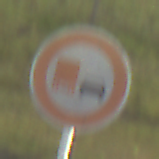
Verkehrszeichen: UeberholverbotKraftfahrzeuge
Umgebung: Outdoor, Nature
Tageszeit: SunriseSunset
Wetter: PartlyCloudy
Licht: Natural
Jahreszeit: NotSpecified
Kontrast: LowContrast